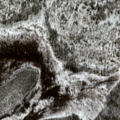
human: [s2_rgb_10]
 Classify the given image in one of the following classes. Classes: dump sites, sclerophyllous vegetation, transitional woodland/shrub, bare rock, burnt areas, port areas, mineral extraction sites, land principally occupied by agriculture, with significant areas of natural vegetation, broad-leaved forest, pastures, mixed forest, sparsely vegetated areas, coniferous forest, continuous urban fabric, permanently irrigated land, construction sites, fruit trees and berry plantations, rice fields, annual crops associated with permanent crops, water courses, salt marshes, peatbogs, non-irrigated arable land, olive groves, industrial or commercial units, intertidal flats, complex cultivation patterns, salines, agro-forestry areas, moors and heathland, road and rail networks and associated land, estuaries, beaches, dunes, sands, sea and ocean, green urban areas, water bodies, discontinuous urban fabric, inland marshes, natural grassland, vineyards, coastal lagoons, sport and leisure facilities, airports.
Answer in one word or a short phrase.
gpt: coniferous forest, mixed forest, transitional woodland/shrub, peatbogs